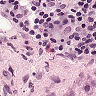
Metastatic tissue present: no